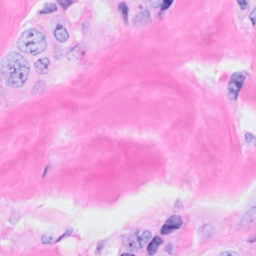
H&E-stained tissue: Breast